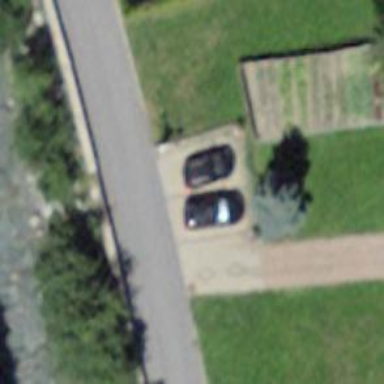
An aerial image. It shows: Parking area with surface.